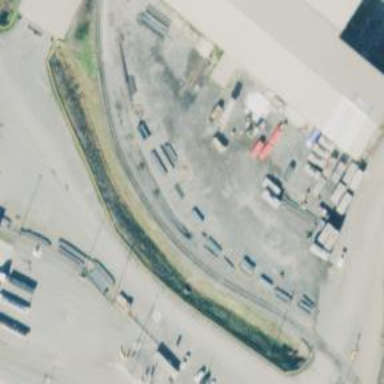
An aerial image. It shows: Steel railway spur for freight services.